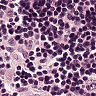
Metastatic tissue present: no